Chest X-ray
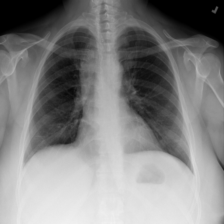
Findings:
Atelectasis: negative
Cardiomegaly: negative
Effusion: negative
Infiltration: negative
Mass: positive
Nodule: negative
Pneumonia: negative
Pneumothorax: negative
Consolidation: negative
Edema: negative
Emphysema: negative
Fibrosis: negative
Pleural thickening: negative
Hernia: negative